Question: I have expandable list which looks like this:

Orange items are children and are shown when you press specific parent. Blue items are parents.I used this custom adapter to create this: (I picked this source code somewhere here on forum)
'''
public class ExpandableListAdapter extends BaseExpandableListAdapter {
private Context context;
private List<String> listDataHeader;
private HashMap<String, List<String>> listDataChild;
public ExpandableListAdapter(Context context, List<String> listDataHeader,
HashMap<String, List<String>> listChildData) {
this.context = context;
this.listDataHeader = listDataHeader;
this.listDataChild = listChildData;
}
@Override
public Object getChild(int groupPosition, int childPosititon) {
return this.listDataChild.get(this.listDataHeader.get(groupPosition))
.get(childPosititon);
}
@Override
public long getChildId(int groupPosition, int childPosition) {
return childPosition;
}
@Override
public View getChildView(int groupPosition, final int childPosition,
boolean isLastChild, View convertView, ViewGroup parent) {
final String childText = (String) getChild(groupPosition, childPosition);
if (convertView == null) {
LayoutInflater infalInflater = (LayoutInflater) context
.getSystemService(Context.LAYOUT_INFLATER_SERVICE);
convertView = infalInflater.inflate(R.layout.list_item, null);
}
TextView txtListChild = (TextView) convertView
.findViewById(R.id.lblListItem);
txtListChild.setText(childText);
return convertView;
}
@Override
public int getChildrenCount(int groupPosition) {
return this.listDataChild.get(this.listDataHeader.get(groupPosition))
.size();
}
@Override
public Object getGroup(int groupPosition) {
return this.listDataHeader.get(groupPosition);
}
@Override
public int getGroupCount() {
return this.listDataHeader.size();
}
@Override
public long getGroupId(int groupPosition) {
return groupPosition;
}
@Override
public View getGroupView(int groupPosition, boolean isExpanded,
View convertView, ViewGroup parent) {
String headerTitle = (String) getGroup(groupPosition);
if (convertView == null) {
LayoutInflater infalInflater = (LayoutInflater) context
.getSystemService(Context.LAYOUT_INFLATER_SERVICE);
convertView = infalInflater.inflate(R.layout.list_group, null);
}
TextView lblListHeader = (TextView) convertView
.findViewById(R.id.lblListHeader);
lblListHeader.setTypeface(null, Typeface.BOLD);
lblListHeader.setText(headerTitle);
return convertView;
}
@Override
public boolean hasStableIds() {
return false;
}
@Override
public boolean isChildSelectable(int groupPosition, int childPosition) {
return true;
}
}
'''
these are xml files:
list_item.xml
'''
<?xml version="1.0" encoding="utf-8"?>
<LinearLayout xmlns:android="http://schemas.android.com/apk/res/android"
android:layout_width="match_parent"
android:layout_height="55dip"
android:orientation="vertical" >
<TextView
android:id="@+id/lblListItem"
android:layout_width="fill_parent"
android:layout_height="50dp"
android:gravity="center_vertical"
android:maxLines="1"
android:background="@drawable/border_orange"
android:paddingBottom="5dp"
android:paddingLeft="?android:attr/expandableListPreferredChildPaddingLeft"
android:paddingTop="5dp"
android:textColor="#f95001"
android:textSize="18sp" />
</LinearLayout>
'''
list_group.xml
'''
<?xml version="1.0" encoding="utf-8"?>
<LinearLayout xmlns:android="http://schemas.android.com/apk/res/android"
android:layout_width="fill_parent"
android:layout_height="wrap_content"
android:orientation="vertical" >
<TextView
android:id="@+id/lblListHeader"
android:layout_width="fill_parent"
android:layout_height="50dp"
android:background="@drawable/border"
android:gravity="center_vertical"
android:maxLines="1"
android:paddingLeft="?android:attr/expandableListPreferredItemPaddingLeft"
android:textColor="#1e90ff"
android:textSize="16sp" />
</LinearLayout>
'''
this is how i specified actual list:
'''
<ExpandableListView
android:id="@+id/all_songs"
android:layout_width="match_parent"
android:layout_height="match_parent"
android:layout_alignParentTop="true"
android:choiceMode="singleChoice"
android:listSelector="@layout/selector_list_item" >
</ExpandableListView>
'''
and this is selector for button press:
'''
<?xml version="1.0" encoding="utf-8"?>
<selector xmlns:android="http://schemas.android.com/apk/res/android"
android:exitFadeDuration="@android:integer/config_mediumAnimTime">
<item android:drawable="@android:color/holo_blue_bright" android:state_pressed="true"/>
<item android:drawable="@android:color/holo_blue_light" android:state_selected="true"/>
<item android:drawable="@android:color/holo_blue_dark" android:state_activated="true"/>
</selector>
'''
Recently i changed how the whole app will look, and before i added these borders on items in list everything was fine. But now i want to change how selector behaves for group items (still use rectangular shape), and different for children (use some kind of oval to fill this orange oval and not whole rectangle of list item)
How can i achieve this?
I think i could manage to make xml drawables with shapes to put on selector but how can i separate parent and child selector?
EDIT: if you need any other source code, please leave comment.
With help of @Omar i managed to create this code which works for group selector. (But it is kind of stupid to use two threads to achieve effect of selector disappearing, and i had to access it through static reference in activity)
'''
//inside getGroupView() method
if (MusicPlayerActivity.all_songs != null) {
if (isExpanded) {
MusicPlayerActivity.all_songs
.setSelector(R.drawable.child_selector);
} else {
MusicPlayerActivity.all_songs
.setSelector(R.drawable.group_selector);
}
if (MusicPlayerActivity.all_songs != null)
new Thread() {
@Override
public void run() {
try {
Thread.sleep(300);
} catch (InterruptedException e) {e.printStackTrace();
}
if (MusicPlayerActivity.all_songs != null)
MusicPlayerActivity.act
.runOnUiThread(new Runnable() {
@Override
public void run() {
MusicPlayerActivity.all_songs
.setSelector(R.drawable.transparent);
}
});
}
}.start();
}
'''
I also figured out that this progress could be achieved by modifying first item in selector xml (above). So is there any way to specify child selector in that xml for selector?
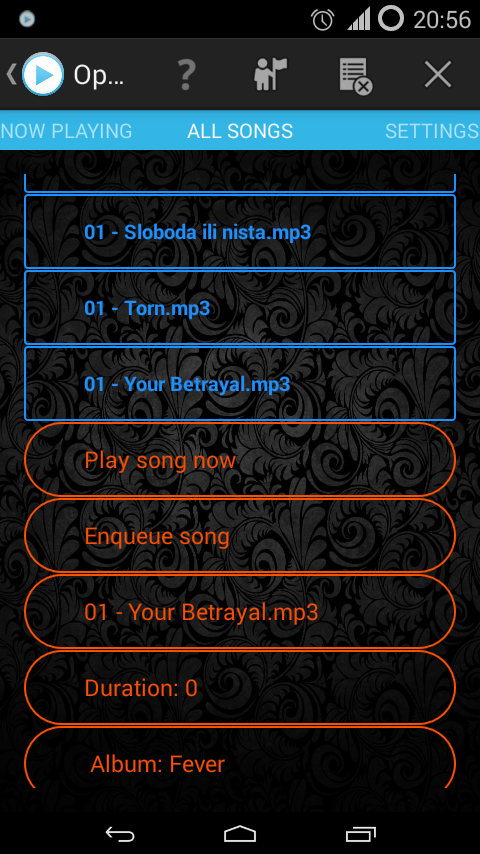
Answer: Try doing the following,
- Add a hashmap of children states(Selected or not selected)private HashMap> listDataChildStates;- In your adapter constructor, add the following code:'''
// Initially, set all child items as not selected
for(int i = 0;i<listDataHeader.size();i++)
{
ArrayList<String> childItems = listChildData.get(listDataHeader.get(i));
ArrayList<Boolean> childStates;
for(int j = 0;j<childItems.size();j++)
{
childStates = listDataChildStates.get(childItems.get(j));
if(childStates == null)
childStates = new ArrayList<Boolean>();
childStates.add(false);
}
}
'''
- Then, in your onChildClickListener()expListView.setOnChildClickListener(new OnChildClickListener() {'''
@Override
public boolean onChildClick(ExpandableListView parent, View v,
int groupPosition, int childPosition, long id) {
boolean childState = listDataChildStates.get(listDataHeader.get(groupPosition)).get(childPosition);
listDataChildStates.get(listDataHeader.get(groupPosition)).remove(childPosition);
listDataChildStates.get(listDataHeader.get(groupPosition)).add(childPosition,new Boolean(!childState));
notifyDataSetChanged();
return false;
}
});
'''
- Finally, in your 'getChildView()' method, add the following:'''
boolean childState = listDataChildStates.get(listDataHeader.get(groupPosition)).get(childPosition);
if(childState)
{
// Set your child item as selected
}else
{
// Set your child item as not selected
}
'''